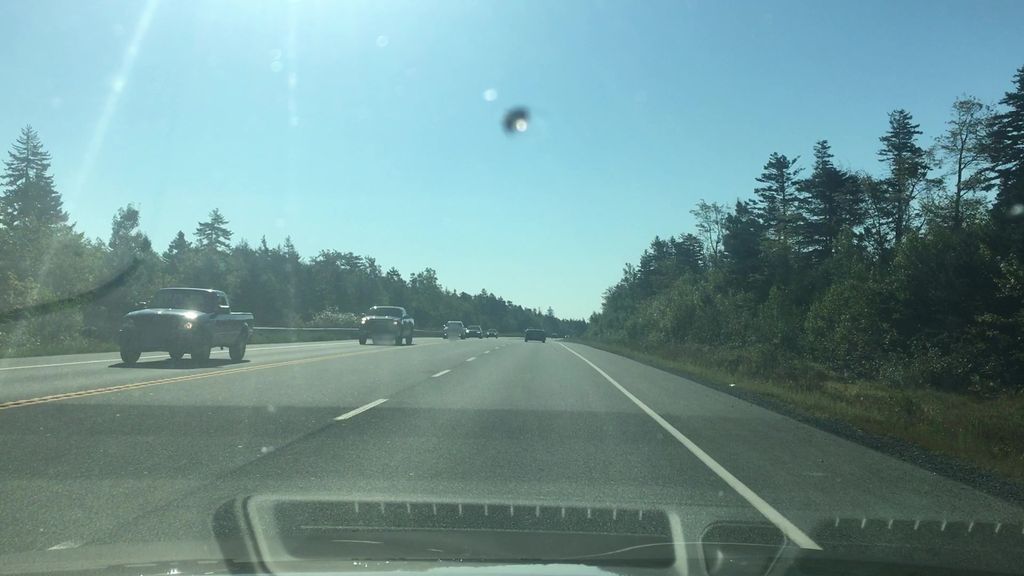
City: halifax